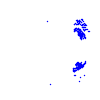
Particle: electron